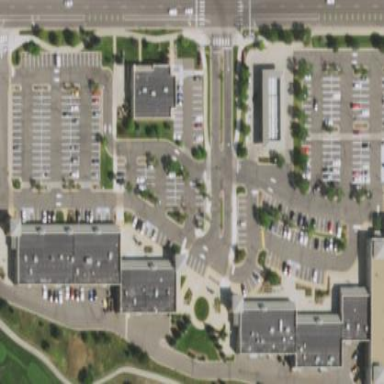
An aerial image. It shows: Retail area.